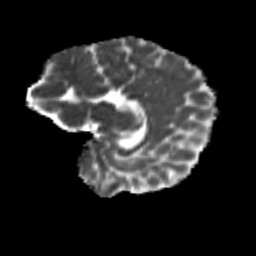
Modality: MD
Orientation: sagittal
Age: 9
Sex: female
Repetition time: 9.4 s
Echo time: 0.089 s